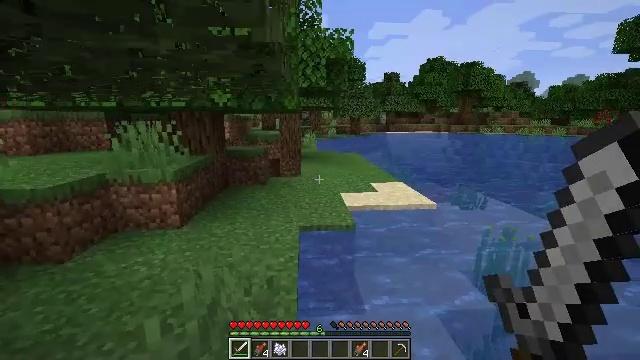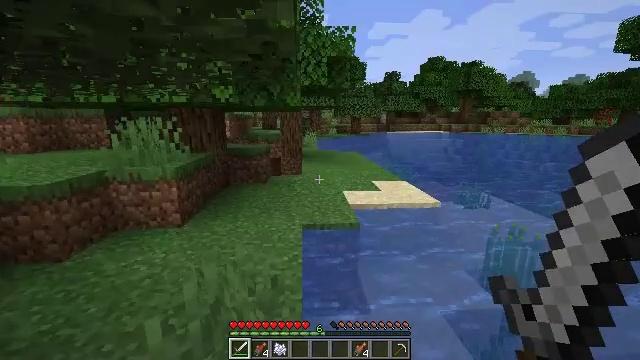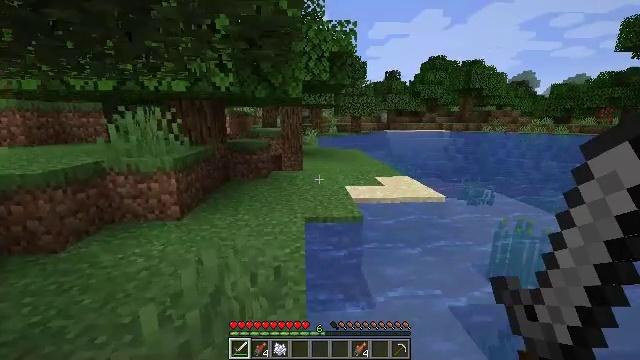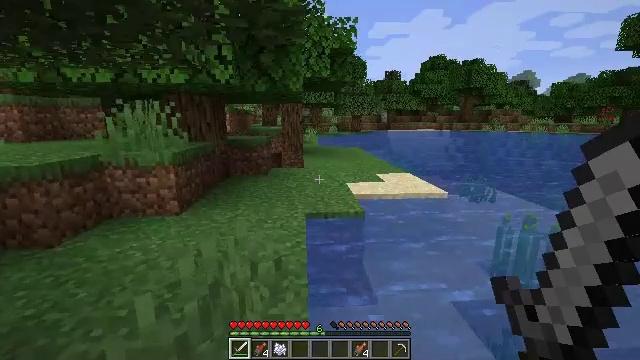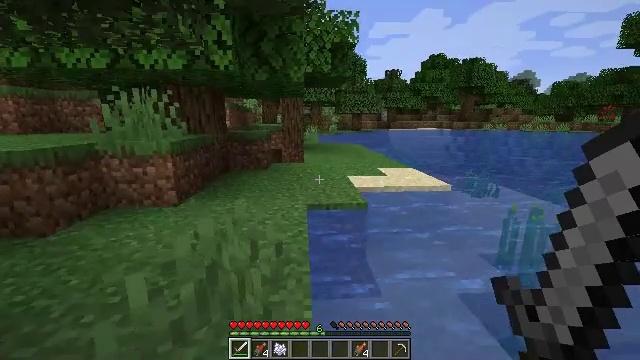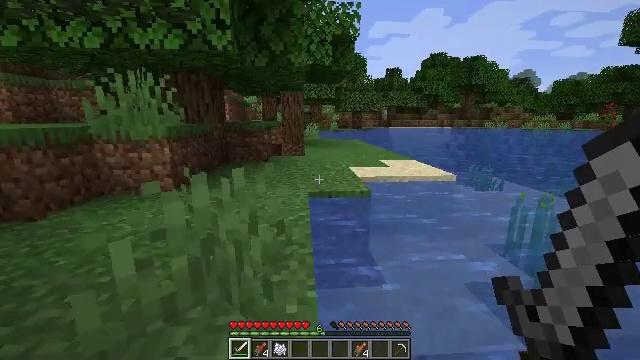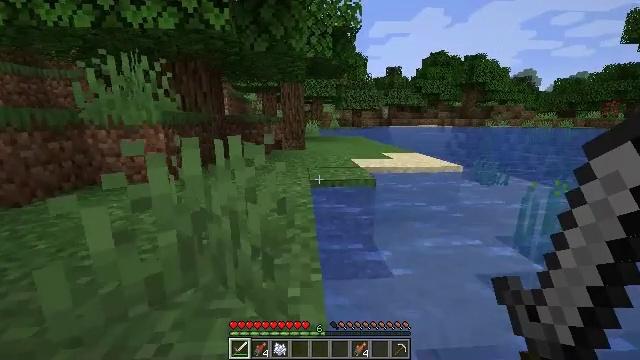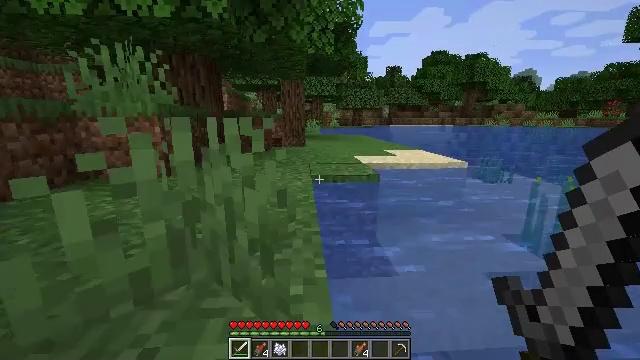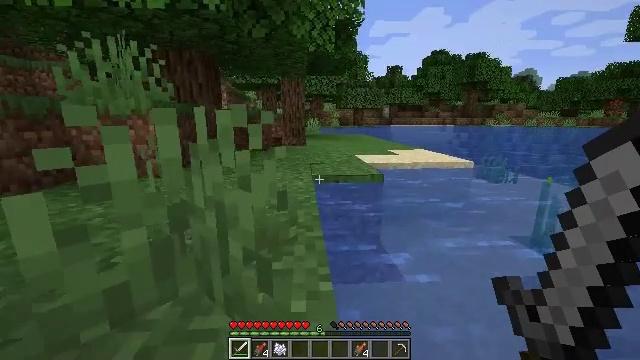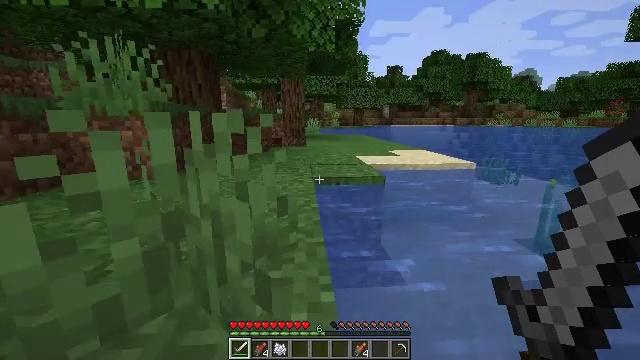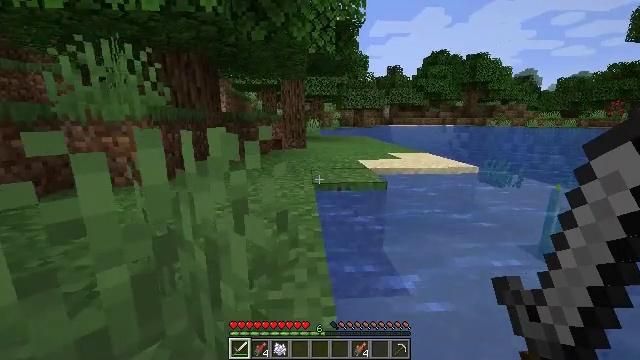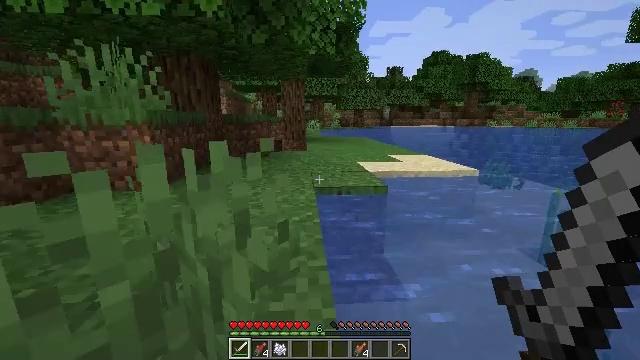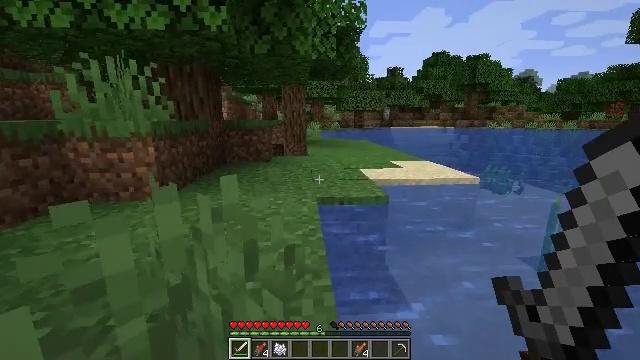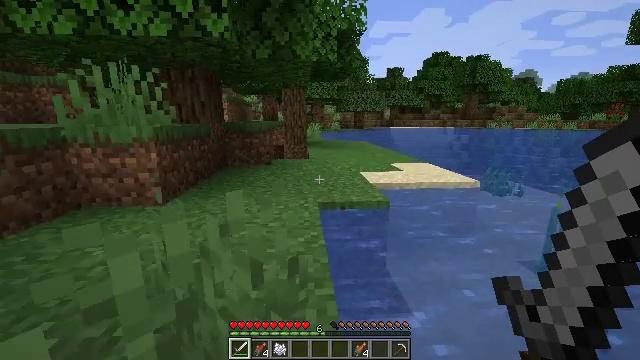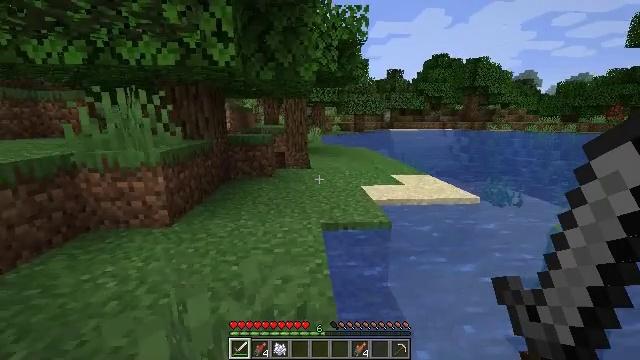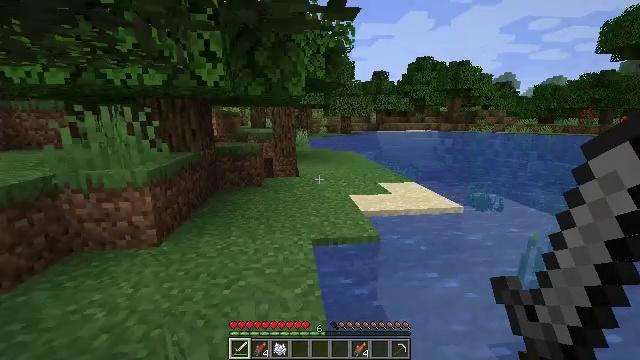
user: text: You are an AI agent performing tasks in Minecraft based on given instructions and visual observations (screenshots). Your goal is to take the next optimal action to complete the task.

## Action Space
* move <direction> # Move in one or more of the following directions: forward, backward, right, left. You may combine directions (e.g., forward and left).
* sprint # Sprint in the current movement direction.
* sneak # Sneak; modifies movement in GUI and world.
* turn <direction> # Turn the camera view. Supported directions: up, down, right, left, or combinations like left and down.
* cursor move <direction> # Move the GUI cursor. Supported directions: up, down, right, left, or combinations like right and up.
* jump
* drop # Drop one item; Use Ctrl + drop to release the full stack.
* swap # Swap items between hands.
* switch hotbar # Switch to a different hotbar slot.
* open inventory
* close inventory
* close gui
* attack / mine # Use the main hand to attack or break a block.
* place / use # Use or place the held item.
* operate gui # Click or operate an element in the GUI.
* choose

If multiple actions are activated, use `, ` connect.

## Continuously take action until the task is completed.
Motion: motion action
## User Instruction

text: Kill aquatic mobs.
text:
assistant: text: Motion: move forward, jump
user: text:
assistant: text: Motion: move forward, jump
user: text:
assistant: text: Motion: move forward, jump
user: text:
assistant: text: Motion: move forward, jump
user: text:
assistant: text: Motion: move forward, jump
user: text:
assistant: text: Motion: move forward, jump
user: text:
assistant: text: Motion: move forward, jump
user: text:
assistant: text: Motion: move forward, jump
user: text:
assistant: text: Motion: move forward, jump
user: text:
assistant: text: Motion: move forward, jump
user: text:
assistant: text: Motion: move forward and move left, jump
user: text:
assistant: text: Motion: move forward and move left, jump
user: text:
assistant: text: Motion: move forward and move left, jump
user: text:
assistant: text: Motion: move forward and move left, jump
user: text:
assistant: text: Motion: move forward and move left, turn right, jump
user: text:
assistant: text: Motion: move forward and move left, turn right, jump
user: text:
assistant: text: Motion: move forward and move left, turn right, jump
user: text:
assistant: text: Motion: move forward and move left, turn right, jump
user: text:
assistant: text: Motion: move forward and move left, turn right, jump
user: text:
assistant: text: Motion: move forward and move left, turn right
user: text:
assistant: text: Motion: move forward and move left, turn right
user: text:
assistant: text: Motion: move forward, turn right
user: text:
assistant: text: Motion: turn right
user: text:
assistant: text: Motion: no_op
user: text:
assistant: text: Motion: no_op
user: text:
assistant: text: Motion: move forward
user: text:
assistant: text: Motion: move forward
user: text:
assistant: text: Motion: move forward
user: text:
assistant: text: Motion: no_op
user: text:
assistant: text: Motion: no_op